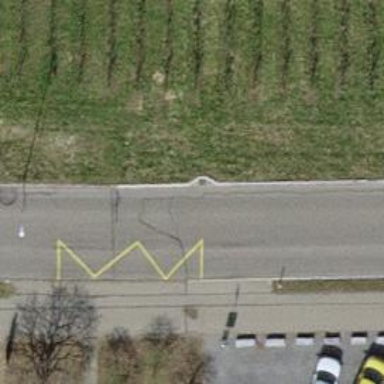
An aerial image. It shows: Public transport stop position.